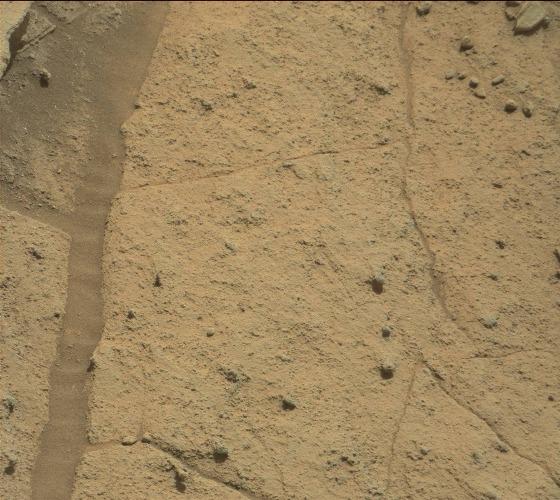
Terrain classes present: Bedrock, Gravel / Sand / Soil, Rock, Shadow